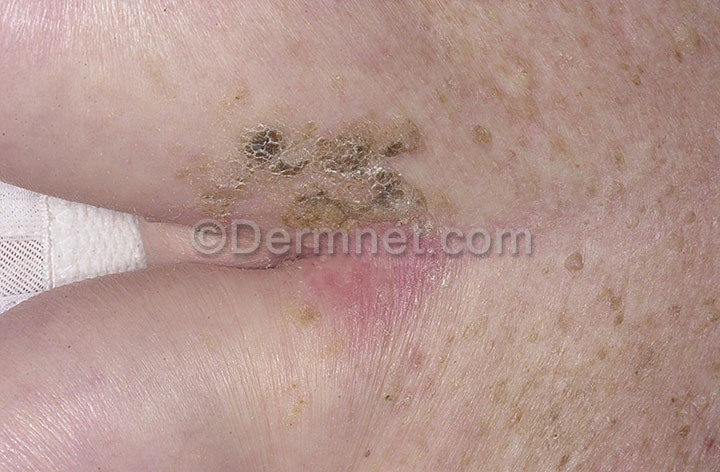
Disease: Seborrheic Keratoses and other Benign Tumors